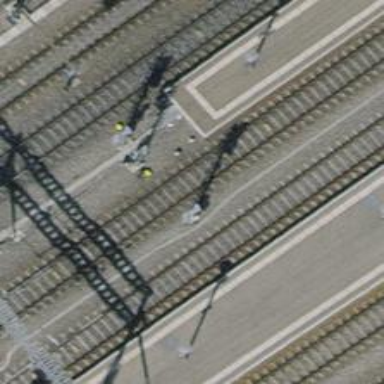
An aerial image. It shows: Railway signal.